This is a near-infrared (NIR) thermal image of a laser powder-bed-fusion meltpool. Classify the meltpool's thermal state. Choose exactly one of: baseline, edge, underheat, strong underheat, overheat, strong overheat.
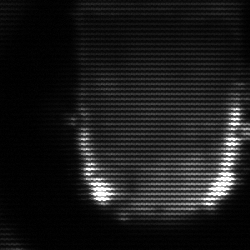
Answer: baseline